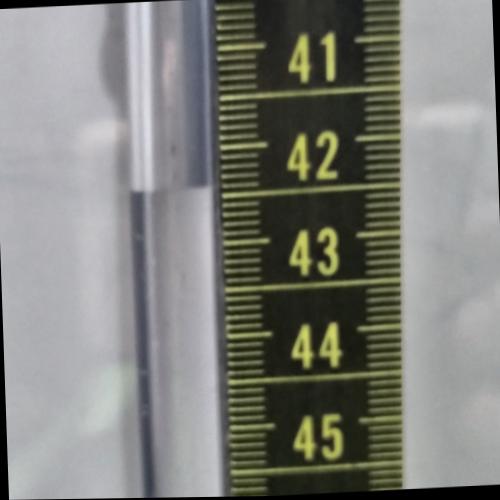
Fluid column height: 42.4 cm